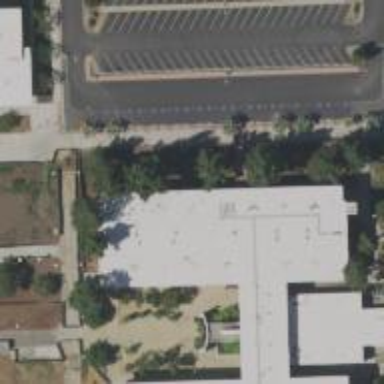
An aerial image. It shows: College building.